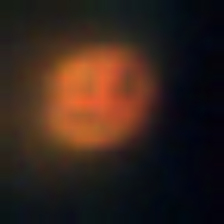
Taxon: NanoPlankton
Group: Other